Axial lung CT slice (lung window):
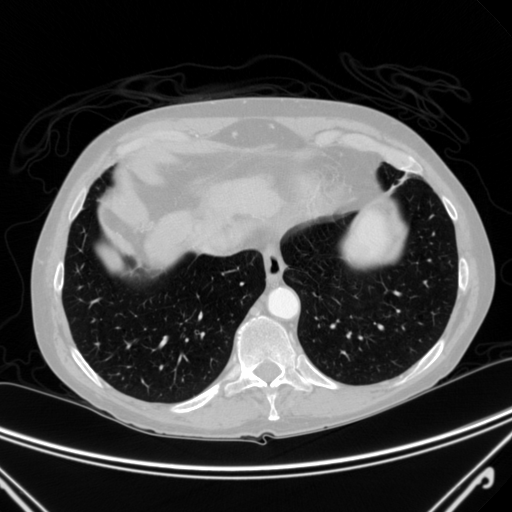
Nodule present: no